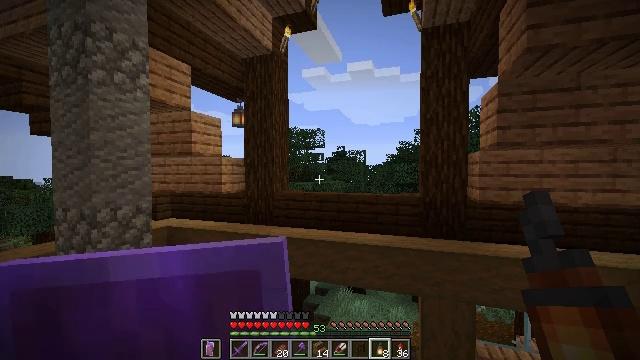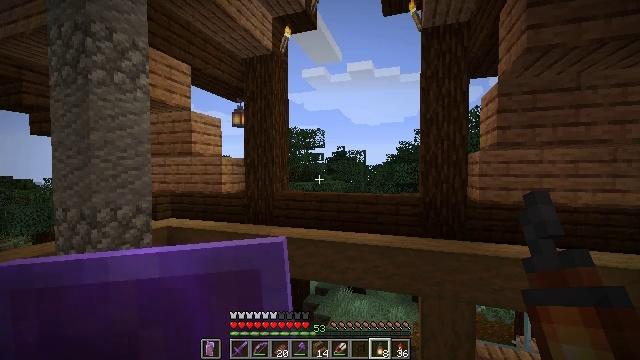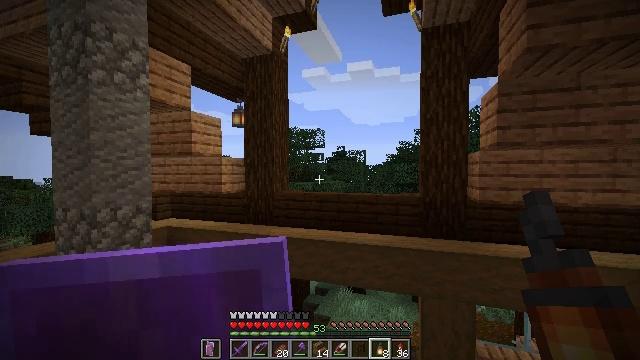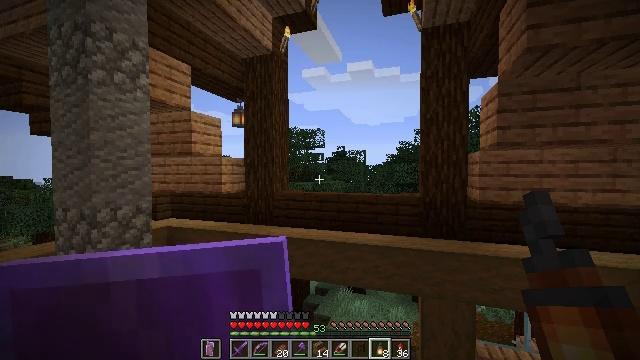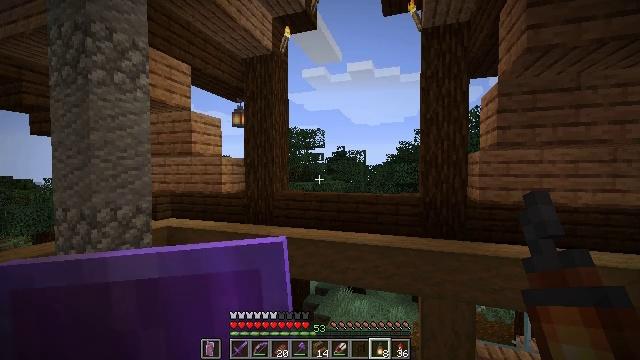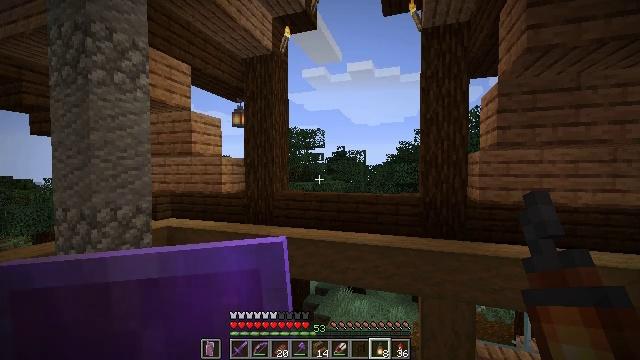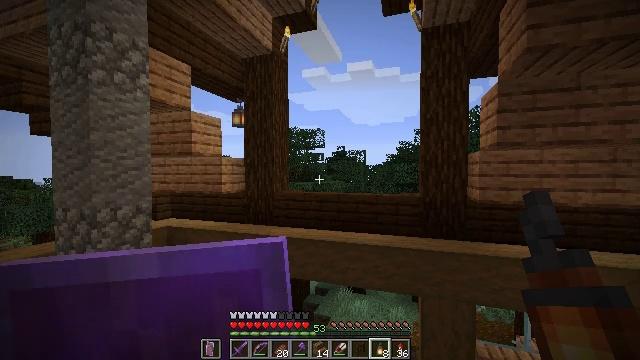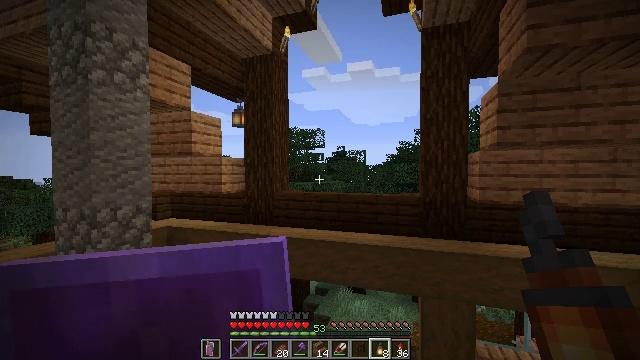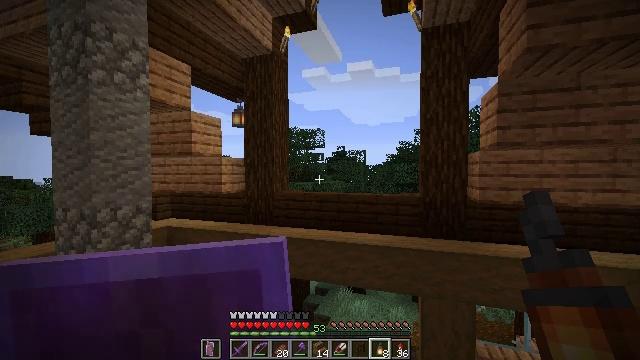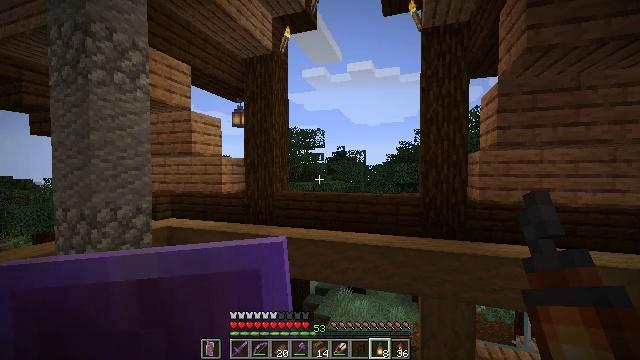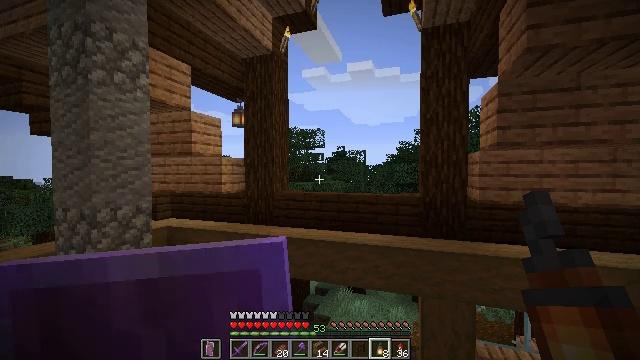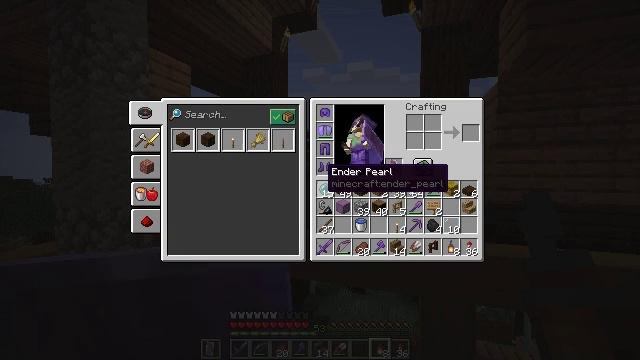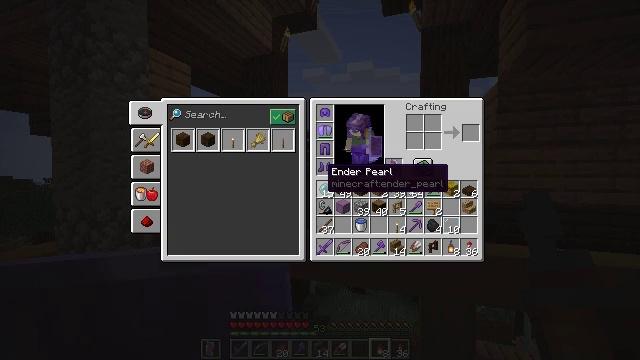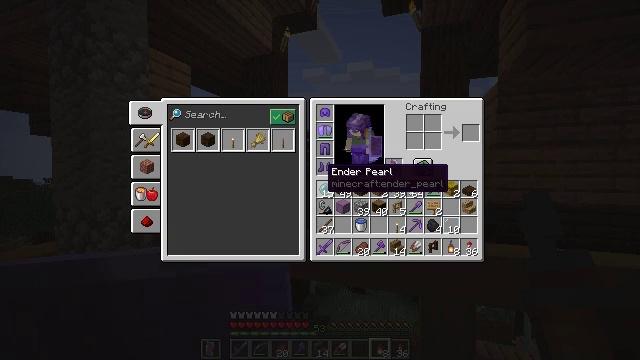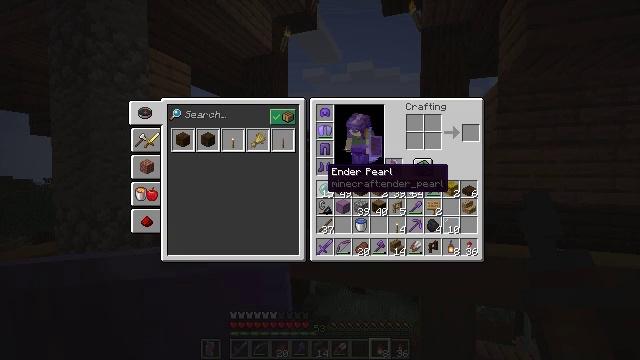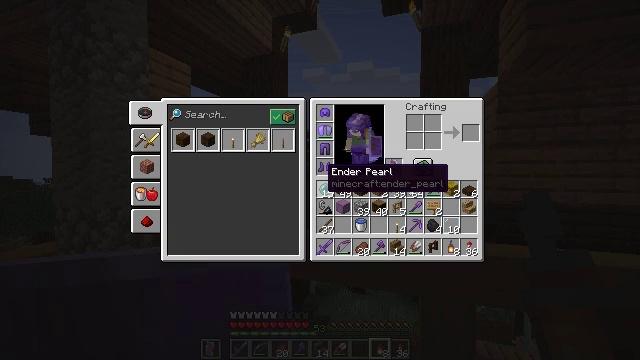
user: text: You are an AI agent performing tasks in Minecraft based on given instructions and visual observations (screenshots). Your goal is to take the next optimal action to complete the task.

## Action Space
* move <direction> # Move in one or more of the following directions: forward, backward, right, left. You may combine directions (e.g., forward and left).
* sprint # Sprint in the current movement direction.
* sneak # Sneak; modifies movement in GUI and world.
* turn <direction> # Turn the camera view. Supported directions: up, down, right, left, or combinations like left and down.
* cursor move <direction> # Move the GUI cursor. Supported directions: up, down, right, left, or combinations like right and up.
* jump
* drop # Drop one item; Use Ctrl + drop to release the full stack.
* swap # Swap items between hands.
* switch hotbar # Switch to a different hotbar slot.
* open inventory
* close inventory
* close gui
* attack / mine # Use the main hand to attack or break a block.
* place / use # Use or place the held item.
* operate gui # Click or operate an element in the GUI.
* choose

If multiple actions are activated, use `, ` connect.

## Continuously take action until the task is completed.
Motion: motion action
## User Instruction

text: Remove and gather vines.
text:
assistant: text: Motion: no_op
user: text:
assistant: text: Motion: no_op
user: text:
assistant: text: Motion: no_op
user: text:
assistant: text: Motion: no_op
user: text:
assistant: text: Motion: no_op
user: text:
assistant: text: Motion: no_op
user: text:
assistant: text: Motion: no_op
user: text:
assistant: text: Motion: no_op
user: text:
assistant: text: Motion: no_op
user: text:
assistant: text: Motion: no_op
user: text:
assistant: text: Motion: open inventory
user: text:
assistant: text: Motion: open inventory
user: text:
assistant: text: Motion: open inventory
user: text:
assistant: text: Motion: open inventory
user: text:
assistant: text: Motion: no_op
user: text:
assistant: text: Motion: no_op
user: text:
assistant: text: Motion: no_op
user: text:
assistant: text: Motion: no_op
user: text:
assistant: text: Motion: no_op
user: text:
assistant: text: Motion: no_op
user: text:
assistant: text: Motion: no_op
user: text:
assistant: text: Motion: no_op
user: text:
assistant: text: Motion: no_op
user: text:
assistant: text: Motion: no_op
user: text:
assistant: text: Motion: turn right and up
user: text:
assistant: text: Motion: turn right and up
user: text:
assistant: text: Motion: turn up
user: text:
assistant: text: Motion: no_op
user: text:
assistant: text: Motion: no_op
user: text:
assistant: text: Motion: turn left